Question: I'm putting an old text into HTML. Sometimes it uses Greek terms and phrases. But there's one character I've never seen before. It seems to be a combination of two other characters: small omicron ('o', o) + small upsilon with perispomeni ('u', u). Here is a PNG illustrating the character, and how it works:

Does anyone know how to put this character into HTML? Can it be found anywhere in Unicode? Has anyone even heard of it?
Thanks.
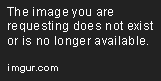
Answer: That's called a ligature. I couldn't find any Unicode character for that one, though there is the Latin version of it:
<URL>
Which mentions the Greek.